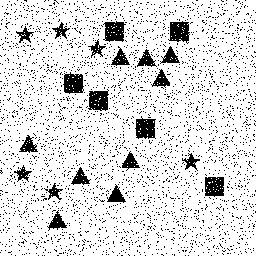
Squares: 6
Triangles: 9
Stars: 6
Total shapes: 21